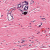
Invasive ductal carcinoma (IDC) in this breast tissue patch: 0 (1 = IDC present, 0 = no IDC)